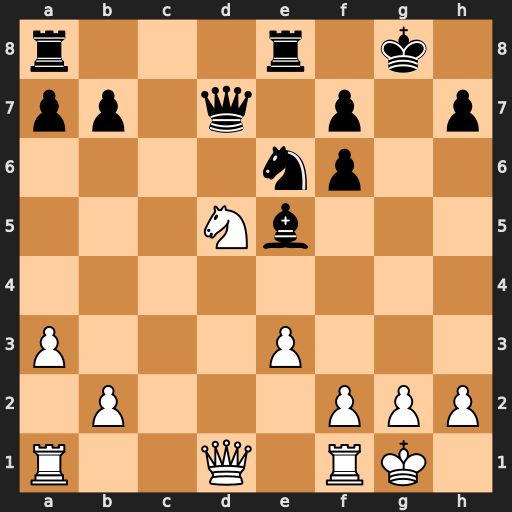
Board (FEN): r3r1k1/pp1q1p1p/4np2/3Nb3/8/P3P3/1P3PPP/R2Q1RK1
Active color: w
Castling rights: -
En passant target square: -
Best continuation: Nxf6+ Bxf6 Qxd7